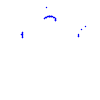
Particle: proton